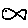
Label: fish